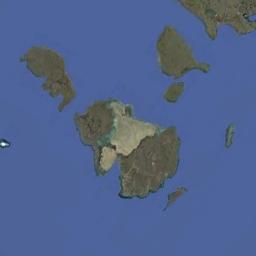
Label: island